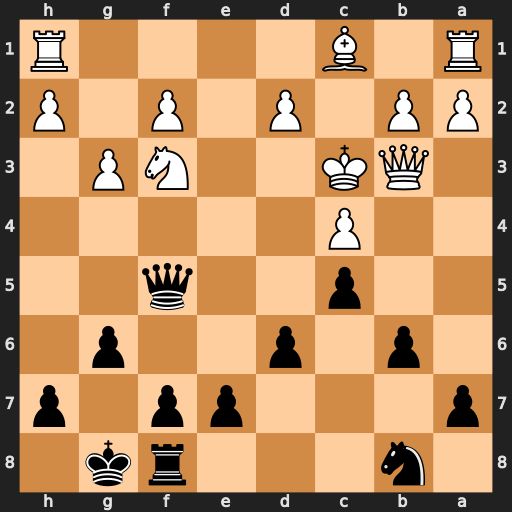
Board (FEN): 1n3rk1/p3pp1p/1p1p2p1/2p2q2/2P5/1QK2NP1/PP1P1P1P/R1B4R
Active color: b
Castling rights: -
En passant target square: -
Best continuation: Qxf3+ d3 Qxh1